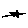
Label: star